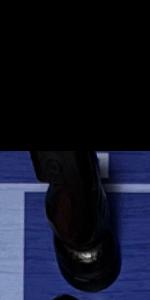
Label: Knight_Black